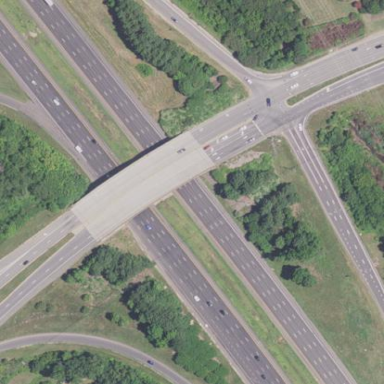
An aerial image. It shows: Concrete bridge.